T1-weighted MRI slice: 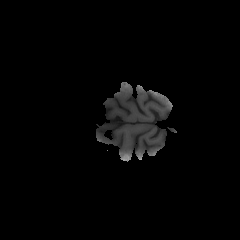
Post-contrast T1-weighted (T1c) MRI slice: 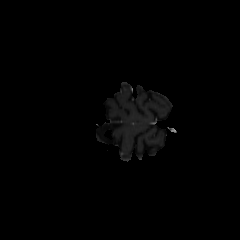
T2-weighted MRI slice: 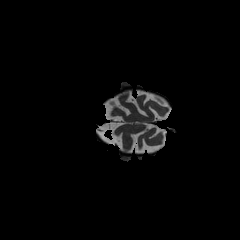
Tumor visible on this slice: no